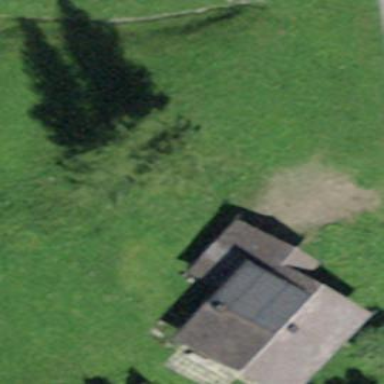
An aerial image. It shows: Detached building.